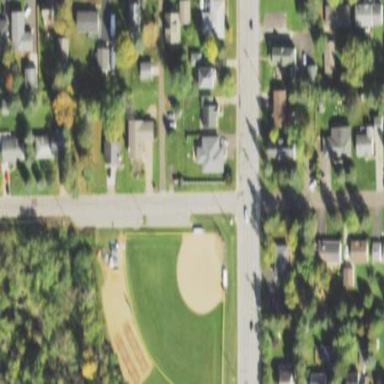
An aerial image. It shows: Baseball pitch for leisure land.